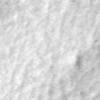
Label: no_change